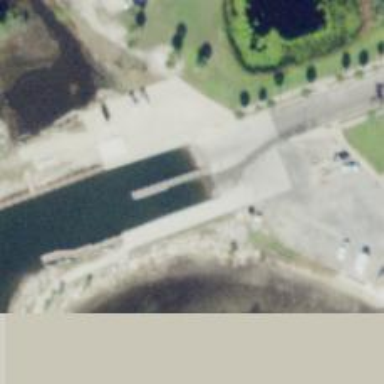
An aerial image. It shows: Slipway on leisure land.